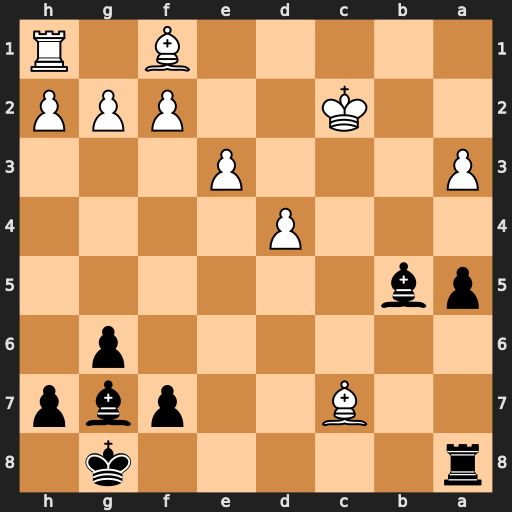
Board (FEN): r5k1/2B2pbp/6p1/pb6/3P4/P3P3/2K2PPP/5B1R
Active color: b
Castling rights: -
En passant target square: -
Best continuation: Bxf1 Rxf1 Rc8 Kd3 Rxc7